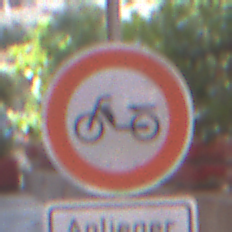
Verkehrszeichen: VerbotMofas
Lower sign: PersonengruppenFrei1
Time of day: MorningAfternoon
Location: Outdoor (Urban)
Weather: Clear
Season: NotSpecified
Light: Natural